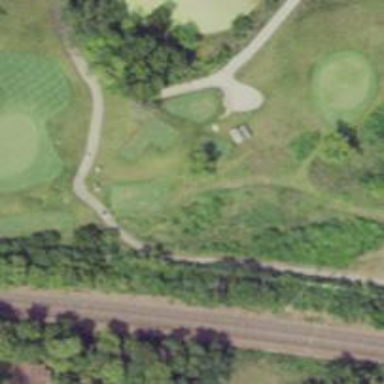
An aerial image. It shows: Golf tee.